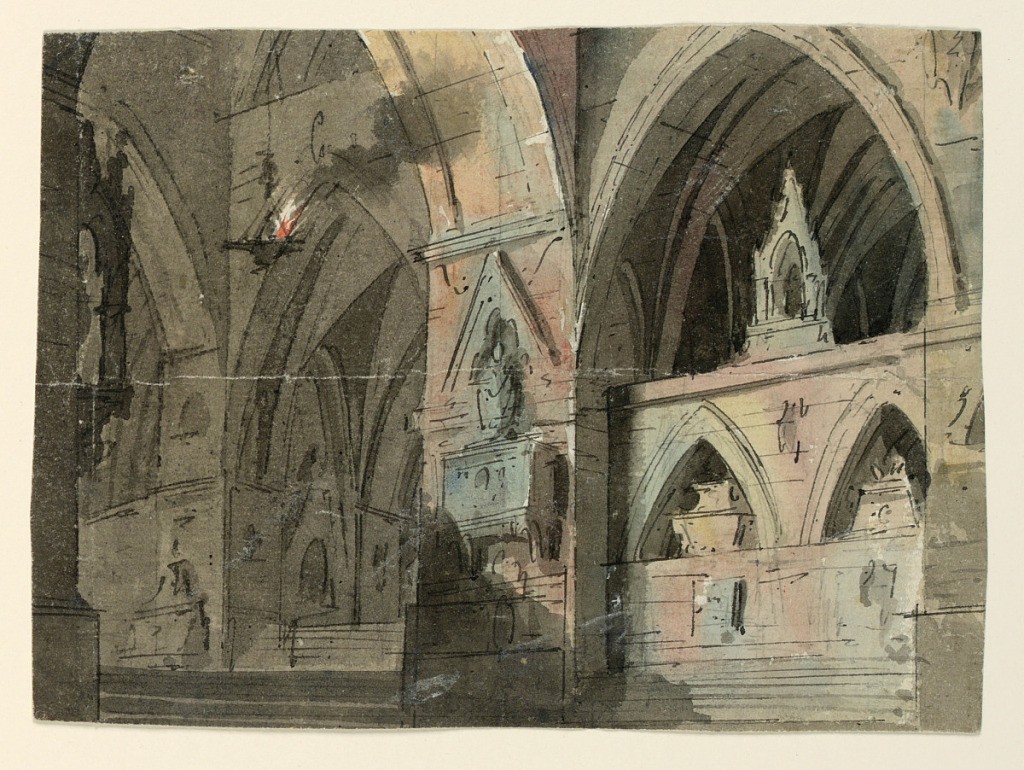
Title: Stage Design, Interior of Gothic Church
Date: early 19th century
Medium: Pen and sepia ink, brush and wash on paper
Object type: Drawing
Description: Horizontal rectangle. Interior of Gothic church, tombs fixed to wall, lantern hanging at left.